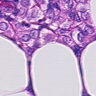
Metastatic tissue present: yes